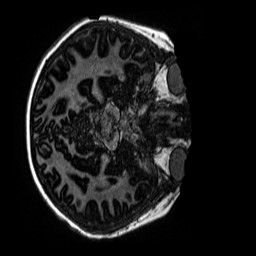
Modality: MP2RAGE
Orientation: axial
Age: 12
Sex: male
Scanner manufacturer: siemens
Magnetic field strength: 3 T
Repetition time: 4 s
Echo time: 0.00299 s